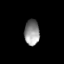
Tissue: lung
Cell type: Epithelial cells
Senescence score: 0.1702
Nuclear area (px): 374
Mean DAPI intensity: 144.85